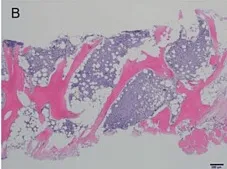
Bone marrow smears before treatment. . Histopathological examination of the bone marrow on hematoxylin and eosin-stained images shows diffuse infiltration of the pathological cells. X40.
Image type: pathology (h&e)